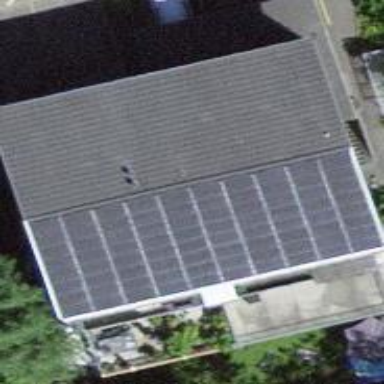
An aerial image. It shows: Solar power generator using photovoltaic panels.